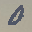
Label: 0